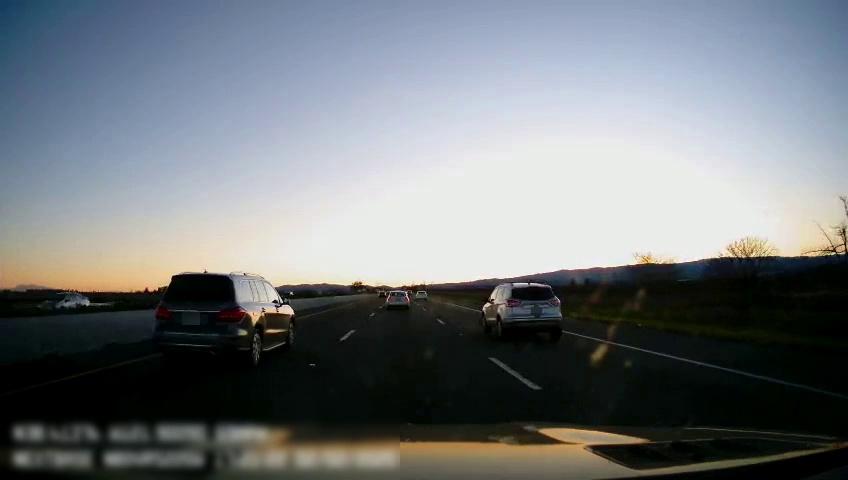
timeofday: Day
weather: Sunny
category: Drivable Space
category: Vehicles | Car
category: Vehicles | SUV
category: Vehicles | Car
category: Vehicles | Car
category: Vehicles | SUV
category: Lanes | Current Lane
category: Lanes | Current Lane
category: Lanes | Alternate Lane
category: Lanes | Alternate Lane